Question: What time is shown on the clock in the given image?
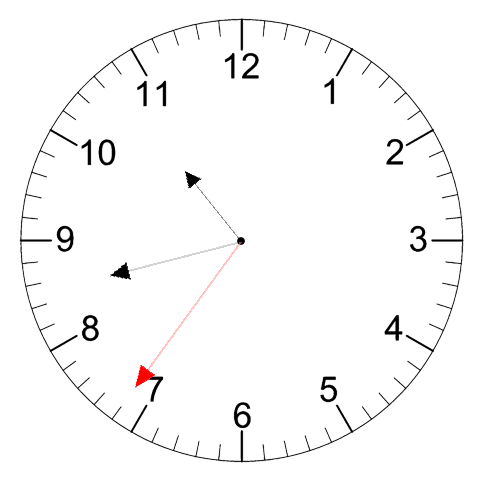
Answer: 10:42:36